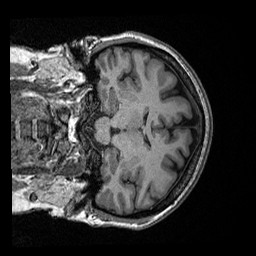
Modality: T1w
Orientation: coronal
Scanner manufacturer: ge
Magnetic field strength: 3 T
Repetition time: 2.349 s
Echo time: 0.002968 s